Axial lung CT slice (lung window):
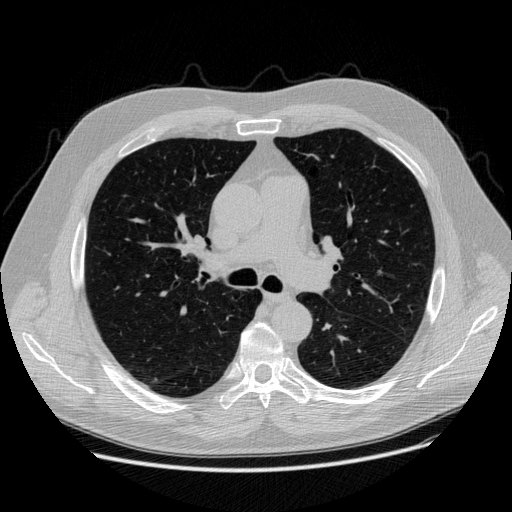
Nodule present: no